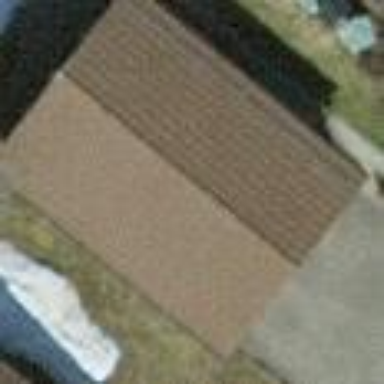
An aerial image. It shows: Garage building.